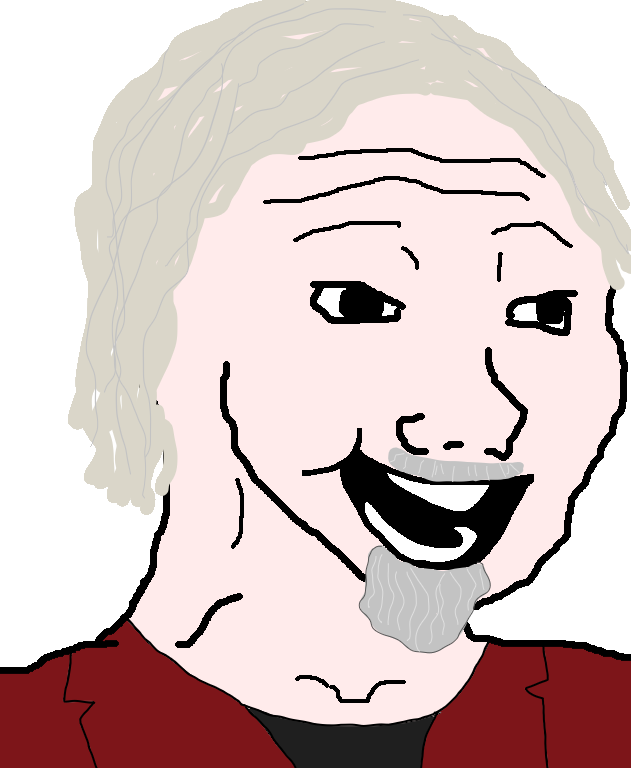
Label: 5_Bloomer